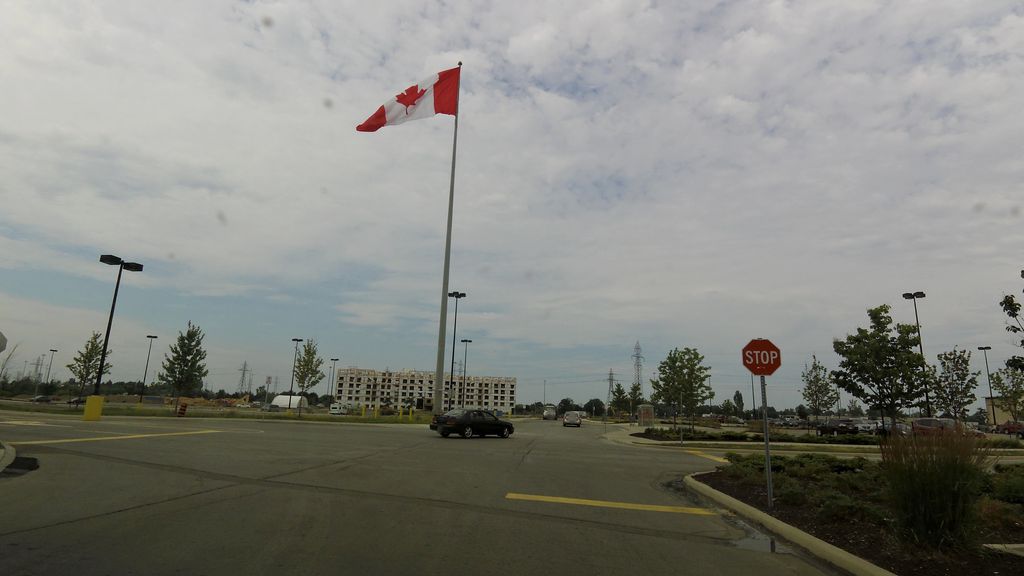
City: hamilton